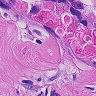
Metastatic tissue present: yes